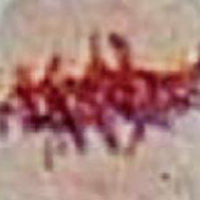
Label: metaphase